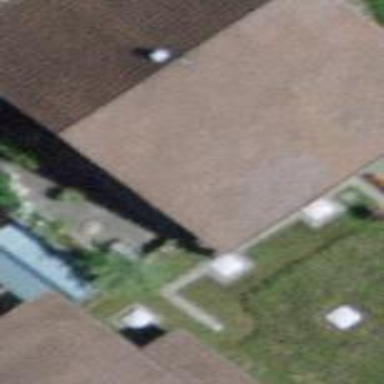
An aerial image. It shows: View of roof of building.